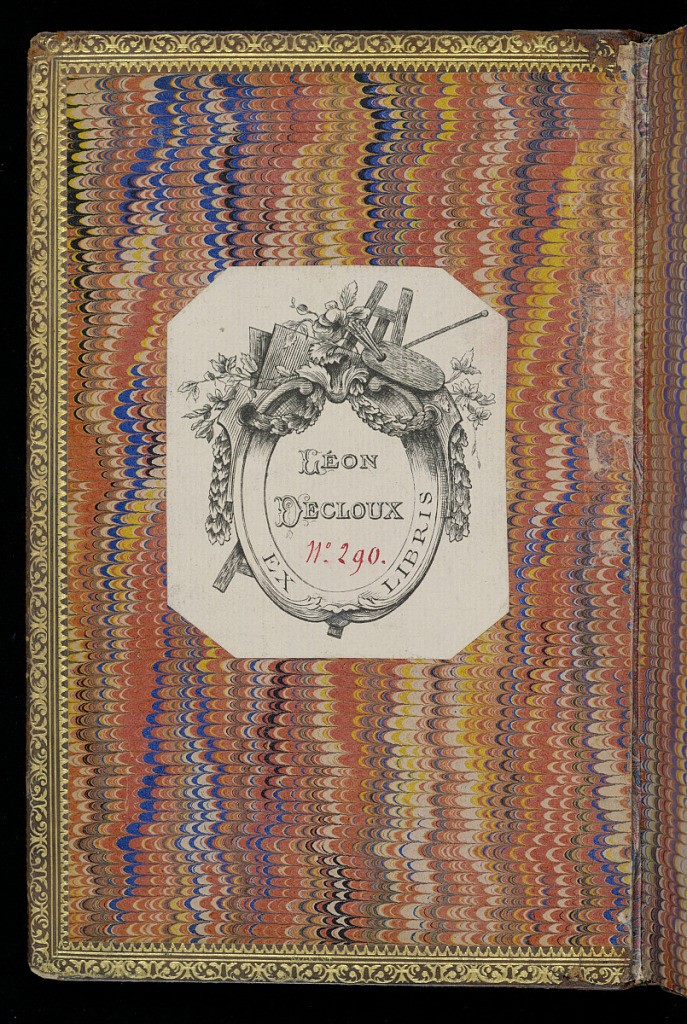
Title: Differents Portraitz pour les Serruriers nouvellement inventez
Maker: Antoine Jacquard, French, active ca. 1616 – d. 1652
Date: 1615
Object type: Album
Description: Album of keyhole escutcheon designs featuring grotesque motifs bound in a mottled calf binding with gold tooling.